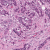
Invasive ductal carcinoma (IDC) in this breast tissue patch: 1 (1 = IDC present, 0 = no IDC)